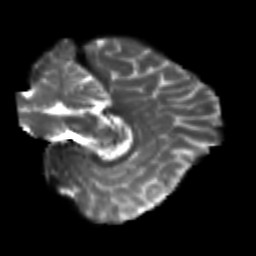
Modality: T2w
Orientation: sagittal
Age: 19
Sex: female
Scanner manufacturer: siemens
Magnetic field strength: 3 T
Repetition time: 3.5 s
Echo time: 0.104 s